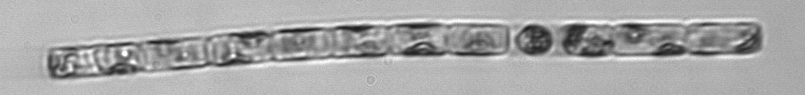
Label: Guinardia_delicatula_TAG_internal_parasite